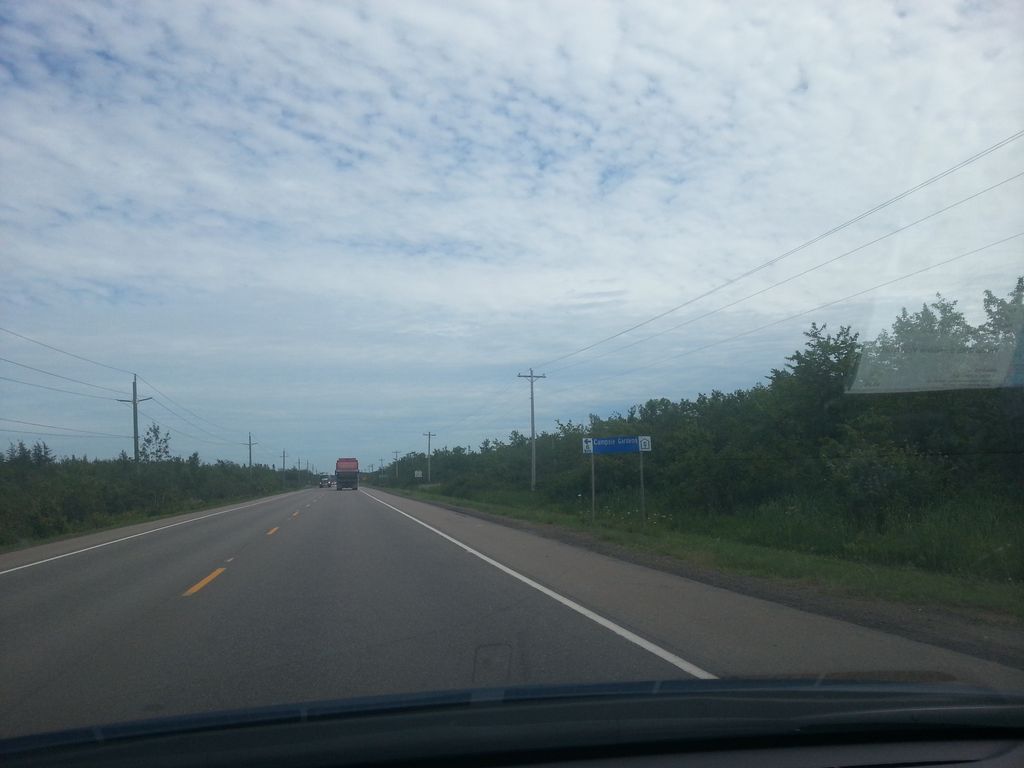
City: charlottetown